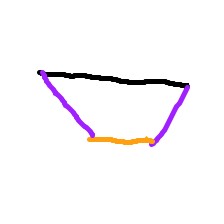
Shape: trapezoid